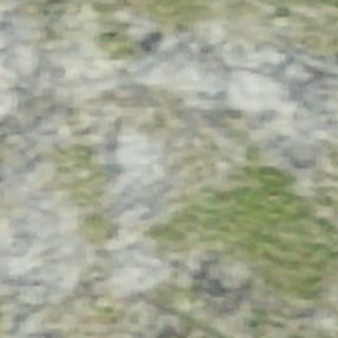
Label: other